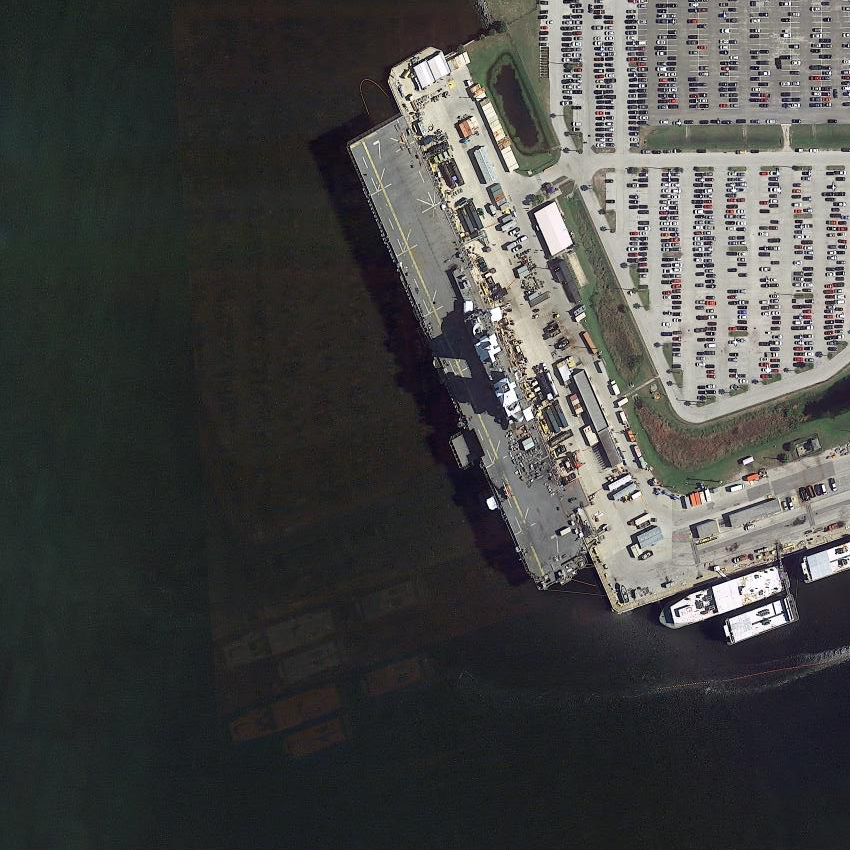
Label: assault